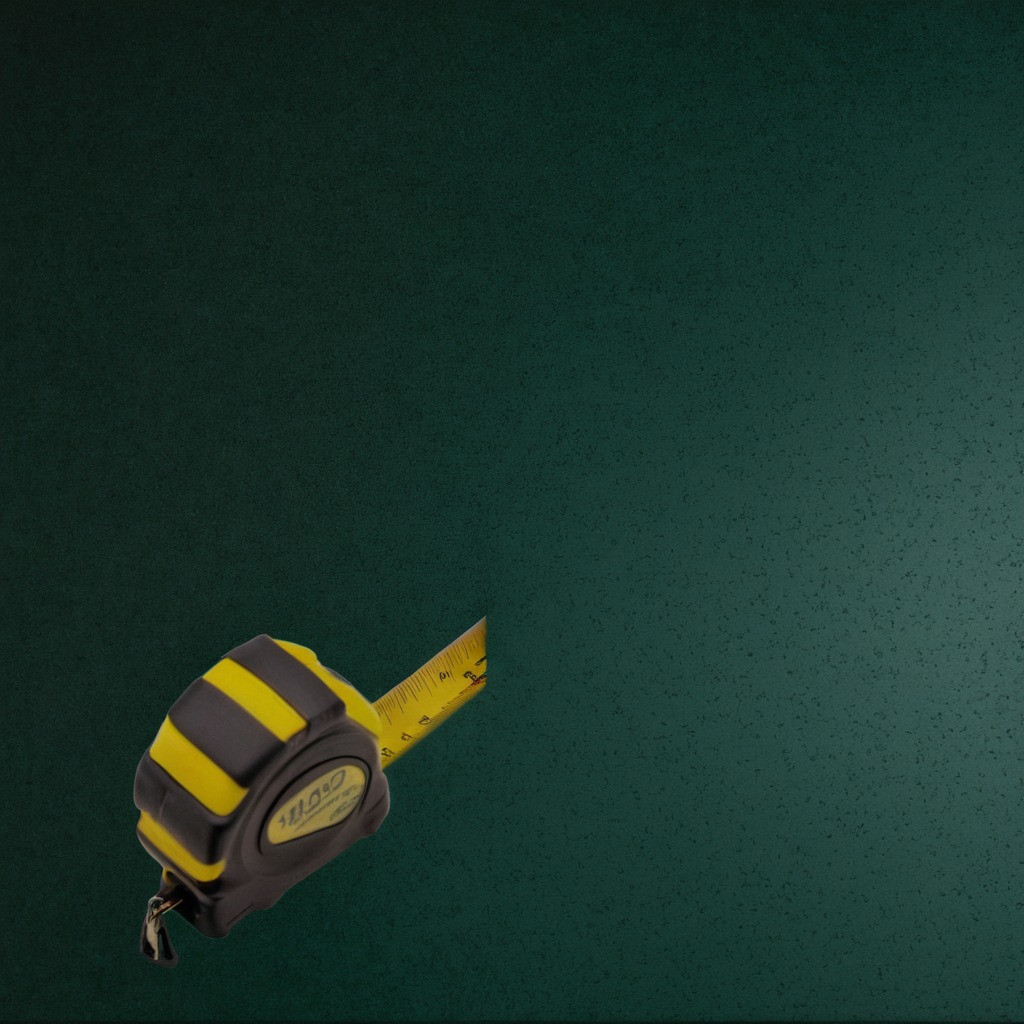
A measuring tape is lying on the clean granite tabletop covered with a green rubber mat inside a workshop at night dim ambient light soft shadows worn but beneath the mat